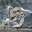
Label: 5